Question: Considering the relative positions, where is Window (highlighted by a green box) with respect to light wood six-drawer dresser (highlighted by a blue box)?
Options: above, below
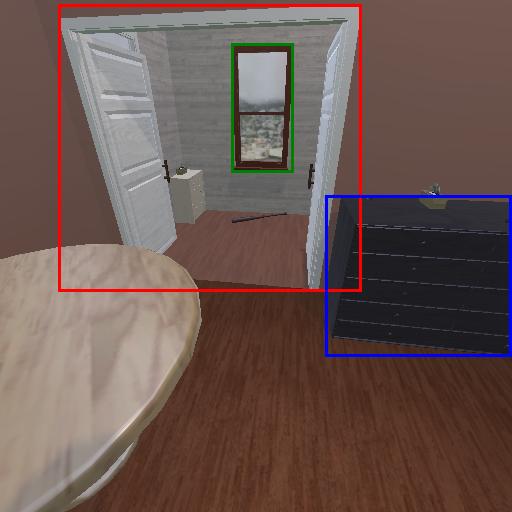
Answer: above